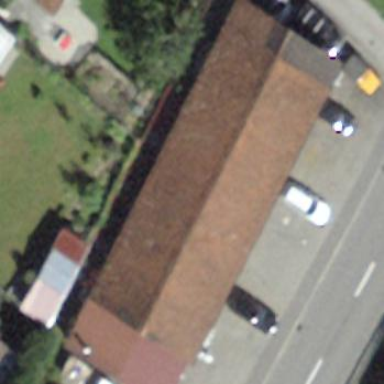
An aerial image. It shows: Building used as car repair shop.